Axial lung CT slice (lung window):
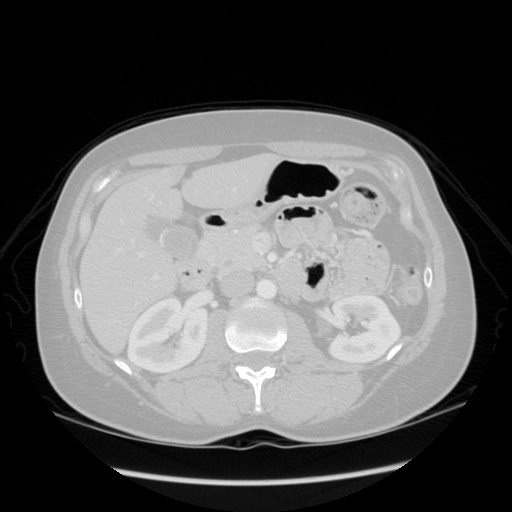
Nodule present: no